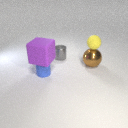
large brown metal sphere to the right of small blue rubber cylinder